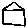
Label: house